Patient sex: F
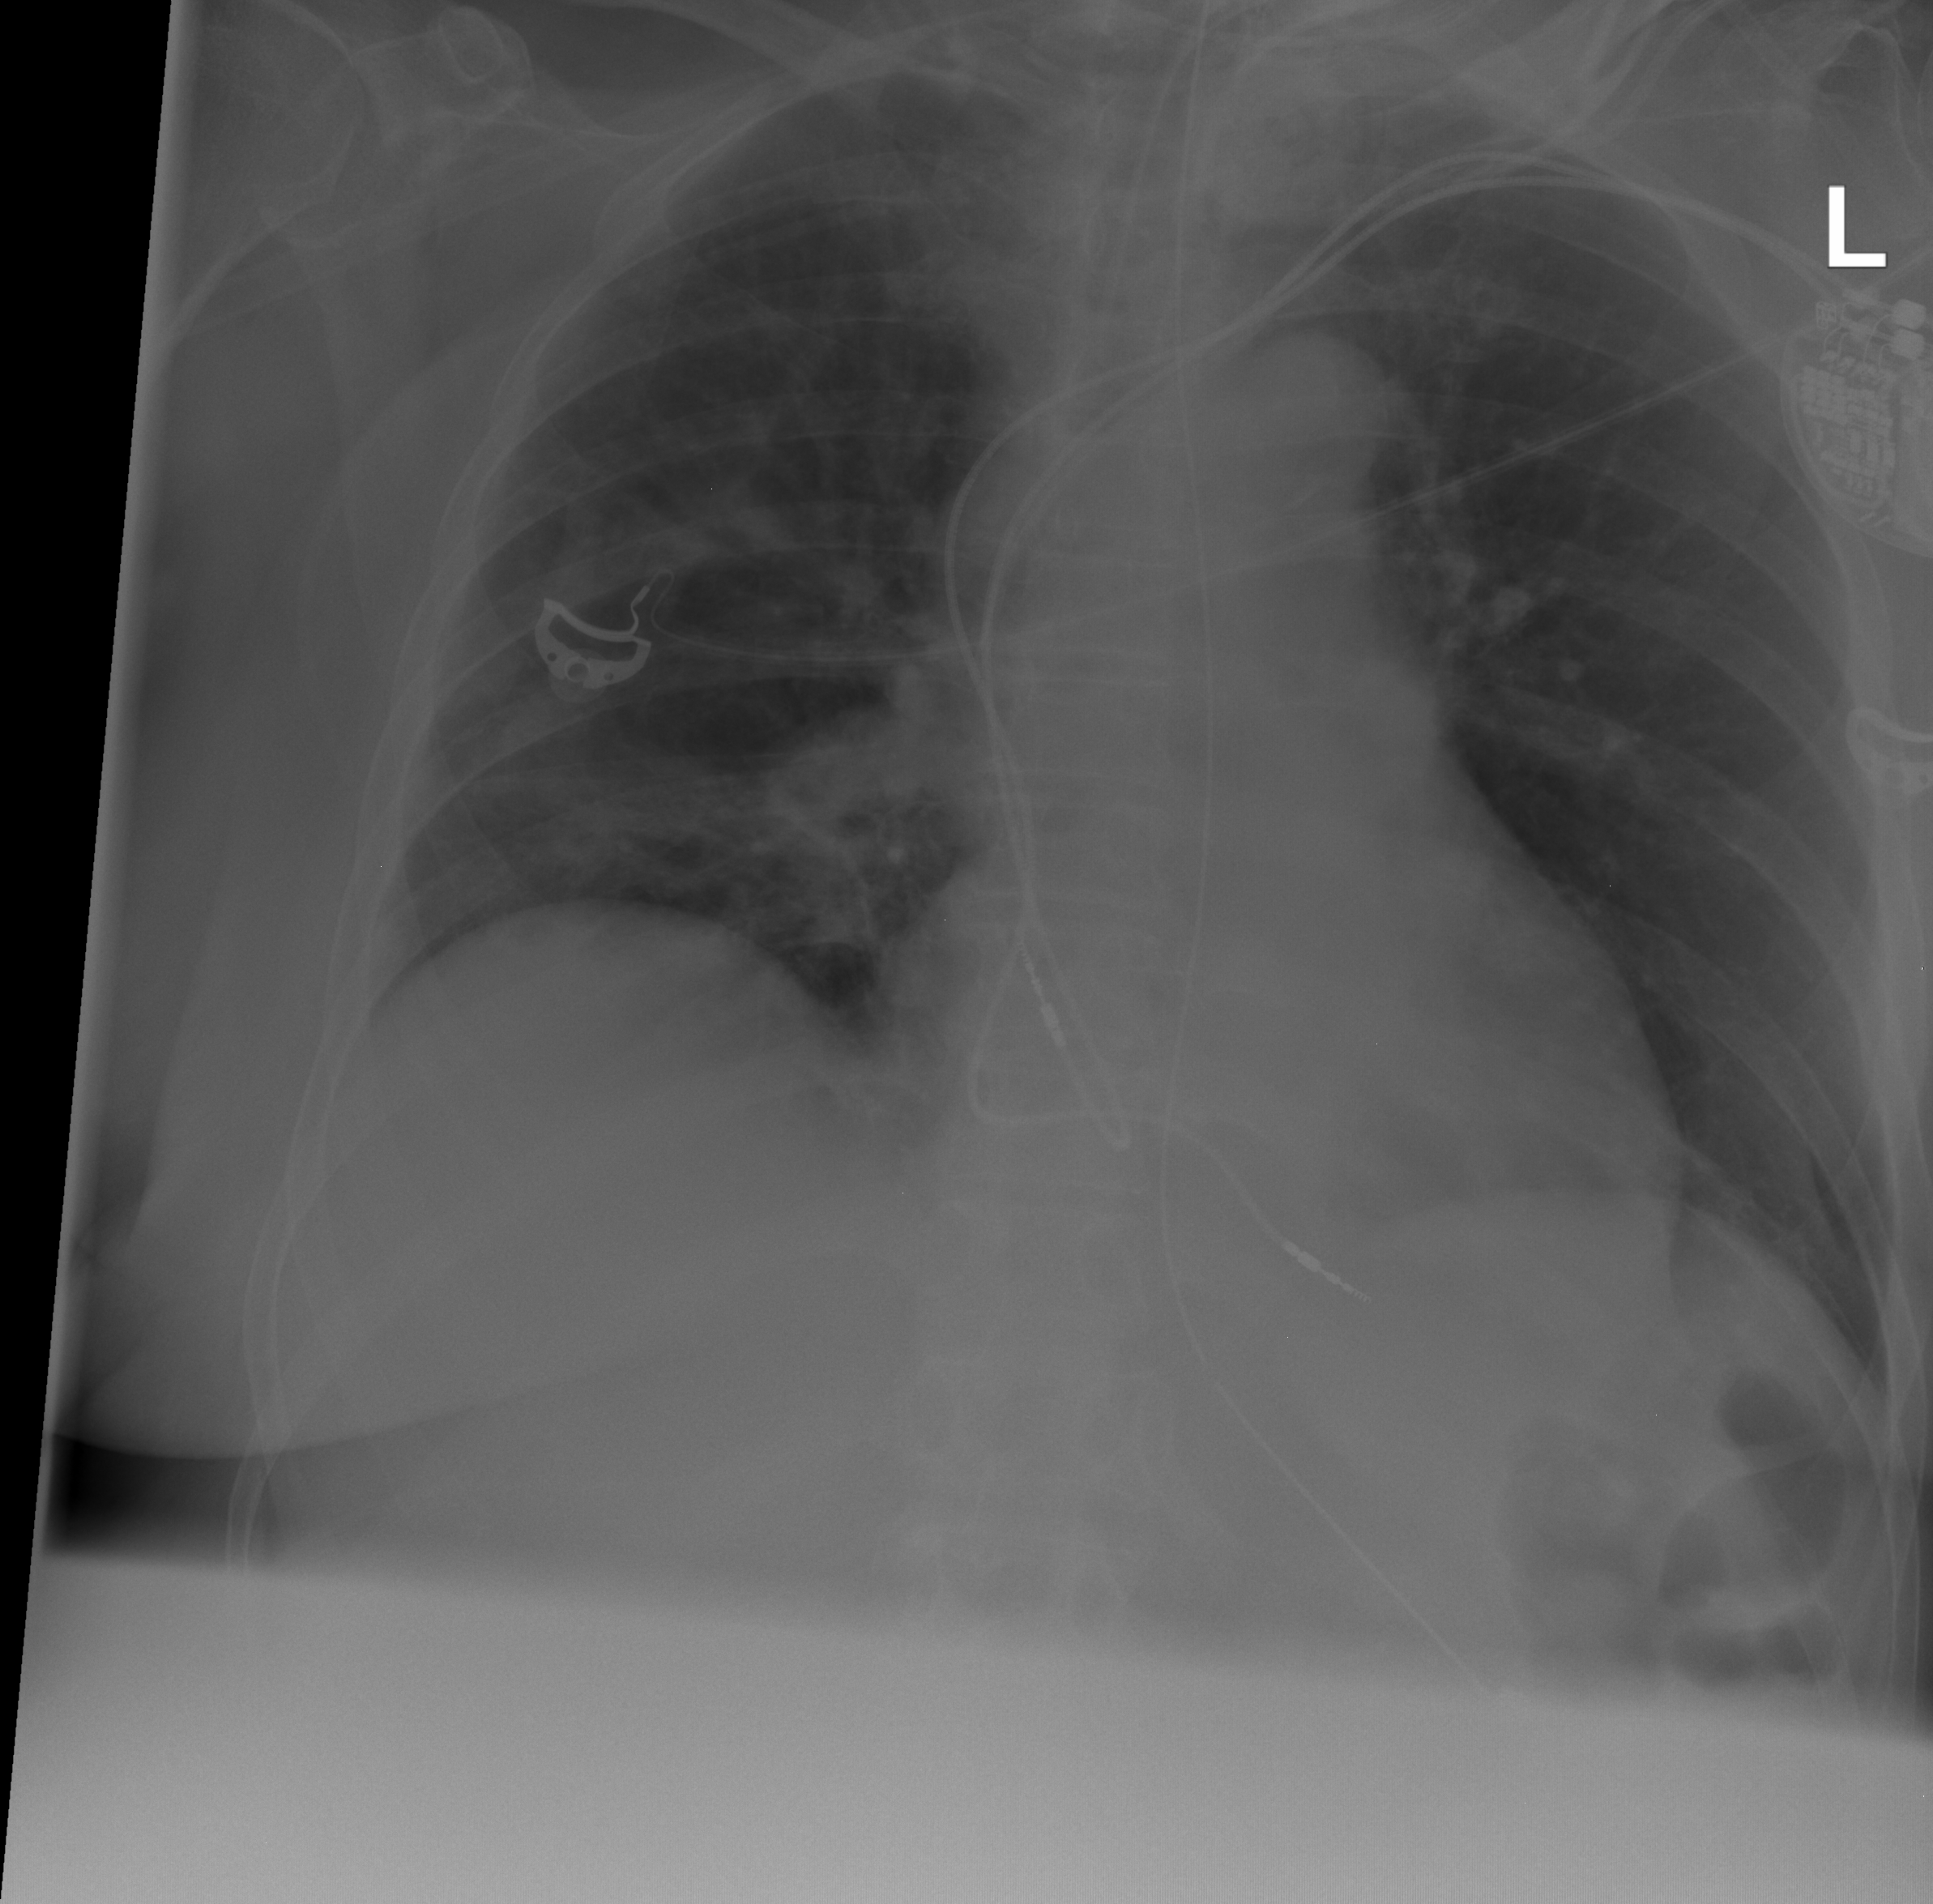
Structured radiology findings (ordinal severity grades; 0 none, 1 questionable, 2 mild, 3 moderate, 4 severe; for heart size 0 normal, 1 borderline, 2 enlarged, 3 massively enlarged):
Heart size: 0
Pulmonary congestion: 0
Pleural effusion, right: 0
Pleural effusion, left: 0
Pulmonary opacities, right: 3
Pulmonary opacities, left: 0
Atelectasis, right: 2
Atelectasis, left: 0